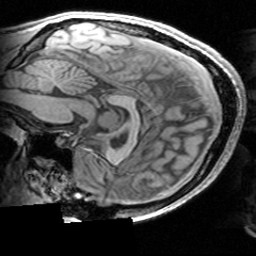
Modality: T1w
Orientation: sagittal
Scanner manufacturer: siemens
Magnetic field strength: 3 T
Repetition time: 1.63 s
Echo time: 0.00311 s